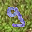
Label: 9